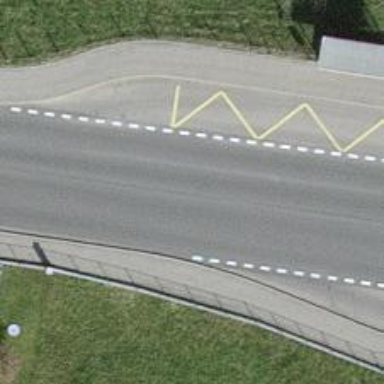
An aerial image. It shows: Public transport stop position.